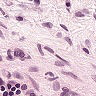
Metastatic tissue present: no